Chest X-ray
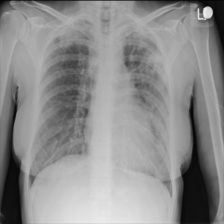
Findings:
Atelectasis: negative
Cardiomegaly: negative
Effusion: negative
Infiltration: positive
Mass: negative
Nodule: negative
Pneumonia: negative
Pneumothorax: negative
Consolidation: negative
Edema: negative
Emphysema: negative
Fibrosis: negative
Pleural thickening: negative
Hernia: negative